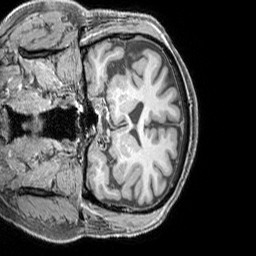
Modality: T1w
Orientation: coronal
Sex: male
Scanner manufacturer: siemens
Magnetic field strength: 3 T
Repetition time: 2.3 s
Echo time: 0.00226 s